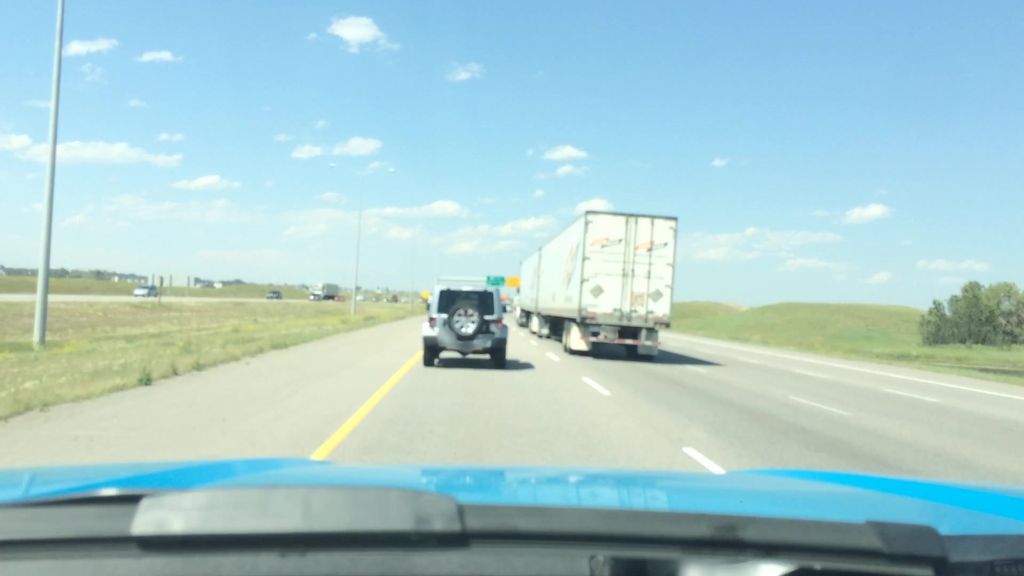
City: calgary